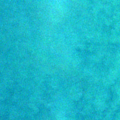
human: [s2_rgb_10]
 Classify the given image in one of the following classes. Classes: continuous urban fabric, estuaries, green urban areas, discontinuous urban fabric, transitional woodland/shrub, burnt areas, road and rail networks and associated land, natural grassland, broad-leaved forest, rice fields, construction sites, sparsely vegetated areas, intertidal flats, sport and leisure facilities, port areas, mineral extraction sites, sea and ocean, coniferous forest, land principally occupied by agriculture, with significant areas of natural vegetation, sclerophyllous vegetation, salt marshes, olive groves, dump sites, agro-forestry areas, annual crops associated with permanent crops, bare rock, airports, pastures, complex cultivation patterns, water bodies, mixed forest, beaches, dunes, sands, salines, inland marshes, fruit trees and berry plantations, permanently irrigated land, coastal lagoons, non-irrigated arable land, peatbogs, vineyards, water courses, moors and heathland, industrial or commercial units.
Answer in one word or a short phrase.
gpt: sea and ocean